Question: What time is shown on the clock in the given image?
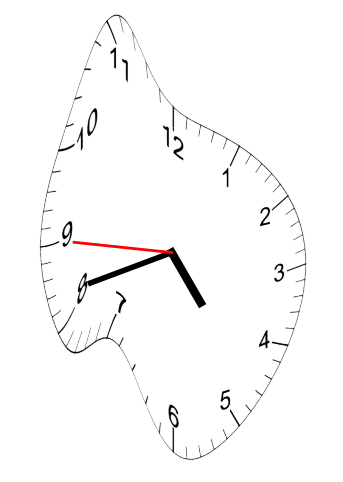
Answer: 04:41:45